Current action and preconditions to check: trajectory_clear

Your task: For each precondition in the list above, predict whether it will hold at this action.

Consider the current scene as observed from the mobile robot's camera, and analyze the predicted future states of all dynamic agents (e.g., people, animals, vehicles, or any moving entities) within the NEXT SECOND.

IMPORTANT: Only answer "very likely" if you are absolutely certain—based on strong, clear evidence—that a dynamic agent will violate the precondition in the predicted future state. Do NOT answer "very likely" for unlikely, ambiguous, or low-probability risks.

Ask yourself for each precondition: Is there a high probability, with clear and convincing evidence, that the predicted future states of any dynamic agent will interfere with the predicted future state of the currently executing action within the NEXT SECOND, causing that precondition to fail?

Assess the risk level based on these predictions. Use "likely" or "very likely" if motions create a clear risk of interference.

Use "neutral" or "improbable" if agents are nearby but their predicted paths are clearly diverging or non-conflicting.

Failure Risk Categories: "very improbable", "improbable", "neutral", "likely", "very likely"

Answer Format: Output ONLY the probability_of_failure value from these categories: "very improbable", "improbable", "neutral", "likely", "very likely"

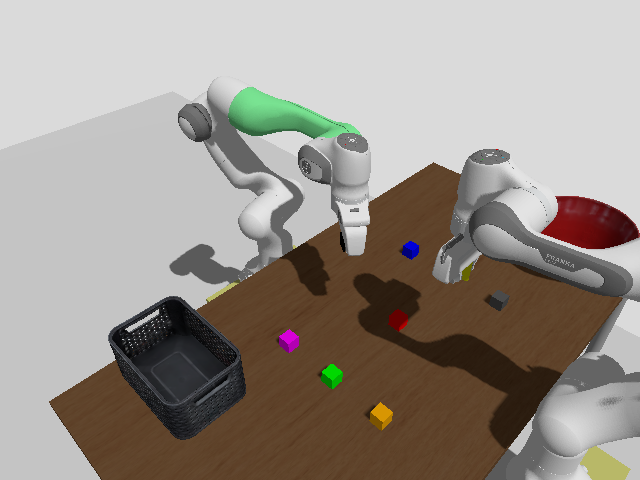

Answer: improbable